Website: home-depot
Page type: billing-address
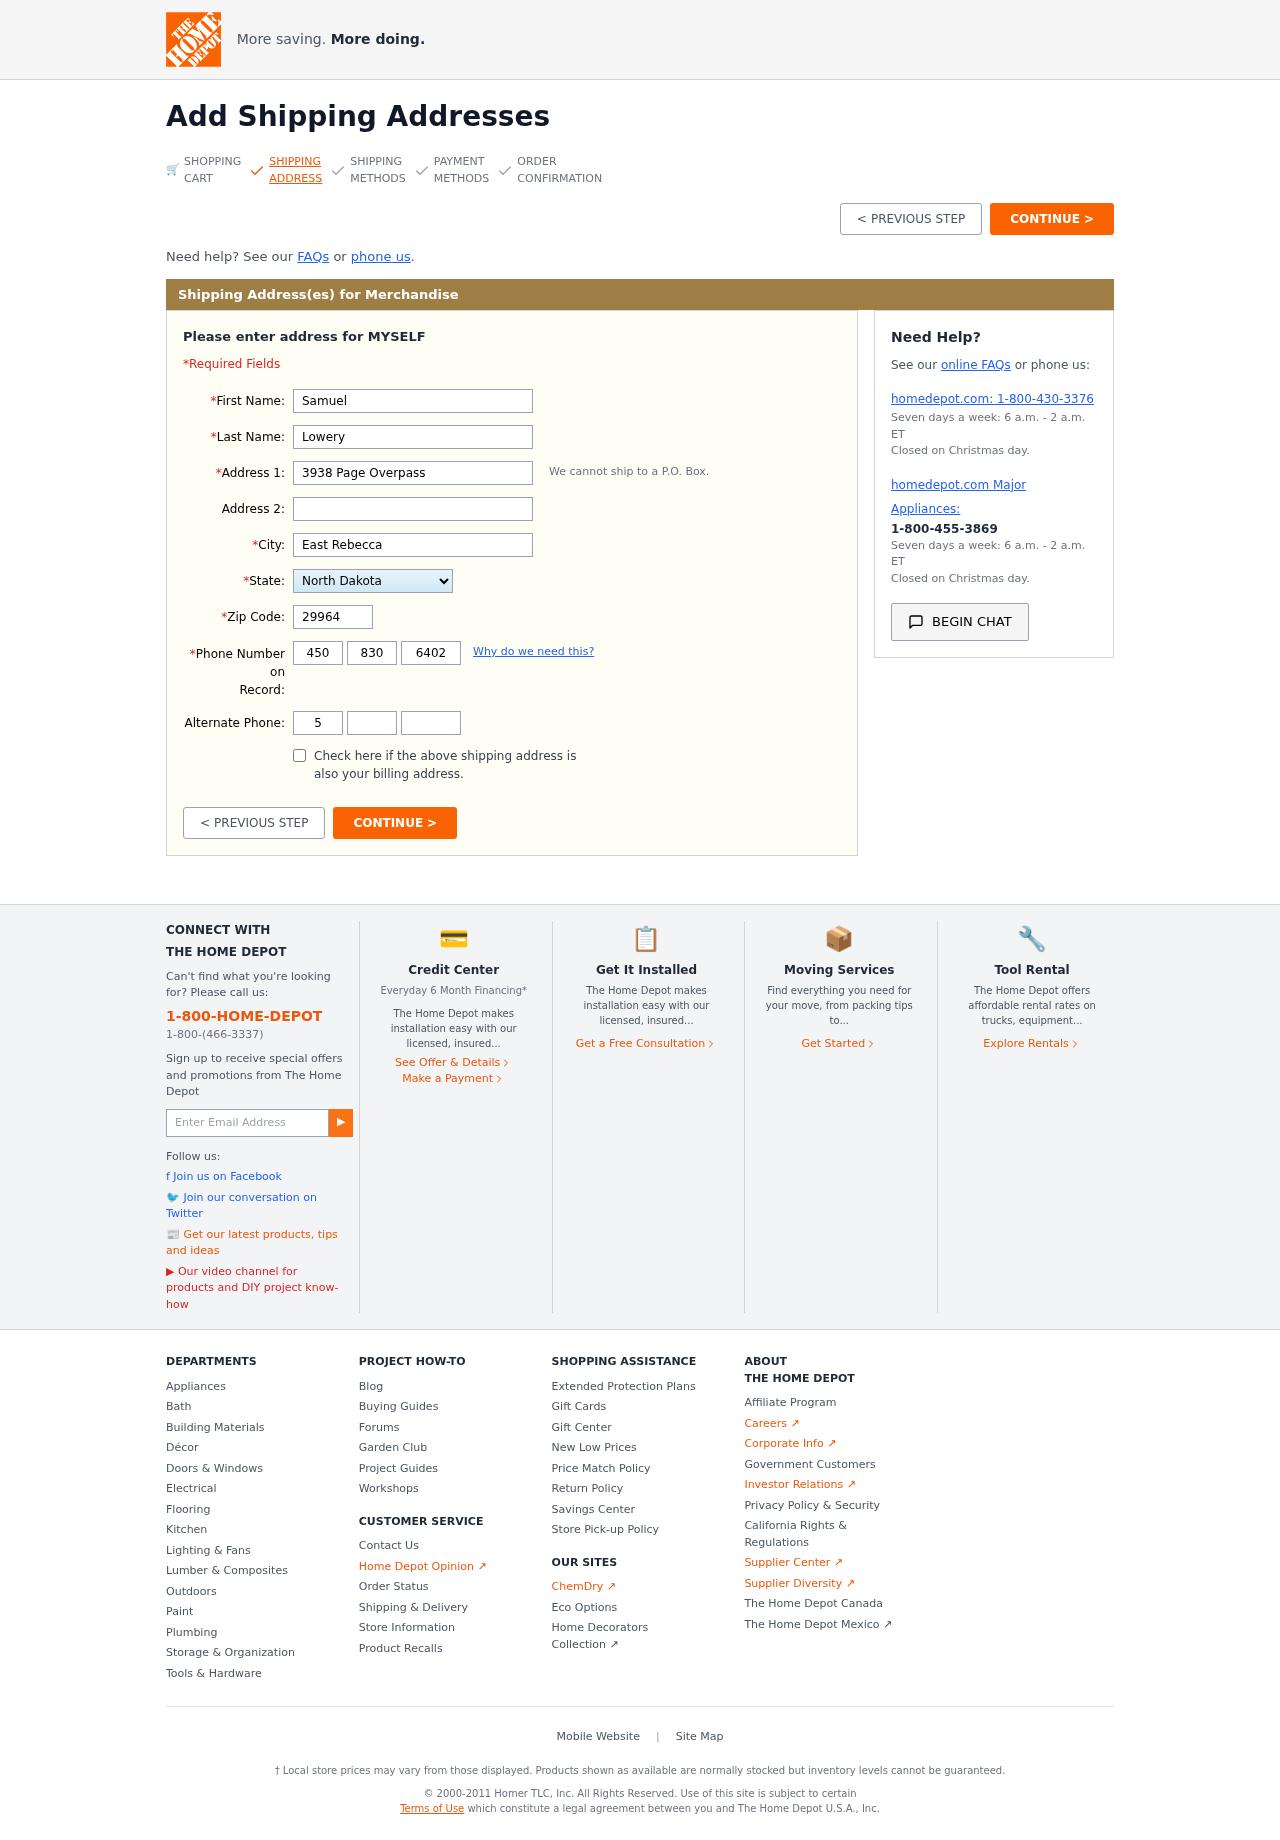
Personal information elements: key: PII_STATE
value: North Dakota
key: PII_FIRSTNAME
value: Samuel
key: PII_LASTNAME
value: Lowery
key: PII_STREET
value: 3938 Page Overpass
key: PII_CITY
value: East Rebecca
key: PII_POSTCODE
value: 29964
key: PII_PHONE_AREA
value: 450
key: PII_PHONE_PREFIX
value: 830
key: PII_PHONE_LINE
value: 6402
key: PII_PHONE_ALT_AREA
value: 518
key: PII_PHONE_ALT_PREFIX
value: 863
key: PII_PHONE_ALT_LINE
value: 1825